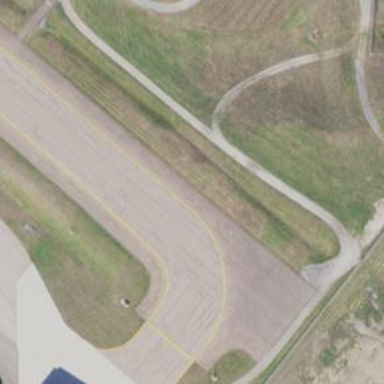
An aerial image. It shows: View of taxiway at the airport.